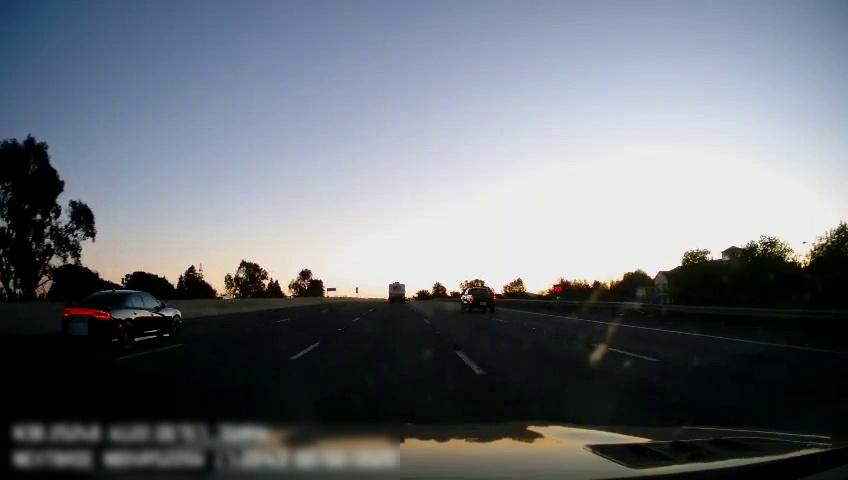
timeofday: Day
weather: Sunny
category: Drivable Space
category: Vehicles | Van
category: Vehicles | Truck
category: Vehicles | Car
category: Lanes | Current Lane
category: Lanes | Alternate Lane
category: Lanes | Alternate Lane
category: Lanes | Current Lane
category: Lanes | Alternate Lane
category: Lanes | Alternate Lane